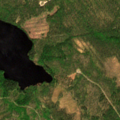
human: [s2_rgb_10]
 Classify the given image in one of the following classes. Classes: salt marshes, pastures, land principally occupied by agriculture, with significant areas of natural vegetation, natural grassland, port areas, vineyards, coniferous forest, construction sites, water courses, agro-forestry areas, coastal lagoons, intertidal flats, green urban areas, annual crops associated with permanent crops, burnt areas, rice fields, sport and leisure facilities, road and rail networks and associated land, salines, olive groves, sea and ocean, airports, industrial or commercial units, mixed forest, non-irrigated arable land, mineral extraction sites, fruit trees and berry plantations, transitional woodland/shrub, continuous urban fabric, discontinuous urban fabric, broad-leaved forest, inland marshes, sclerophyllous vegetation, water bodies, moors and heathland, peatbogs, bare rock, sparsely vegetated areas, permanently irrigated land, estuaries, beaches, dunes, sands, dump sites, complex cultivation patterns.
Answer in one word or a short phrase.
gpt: coniferous forest, water bodies